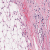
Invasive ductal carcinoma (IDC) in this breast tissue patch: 1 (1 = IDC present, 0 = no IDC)